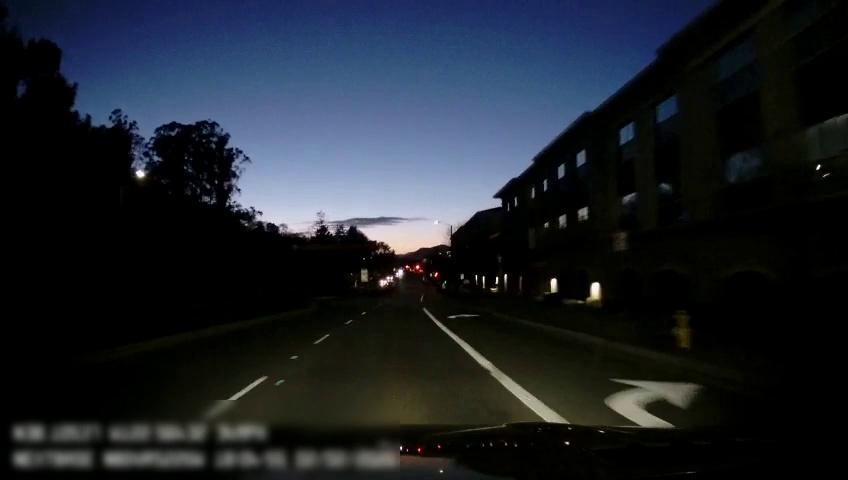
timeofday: Dusk/Dawn/Twilight
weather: Other
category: Drivable Space
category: Drivable Space
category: Lanes | Alternate Lane
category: Lanes | Alternate Lane
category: Traffic | Signs